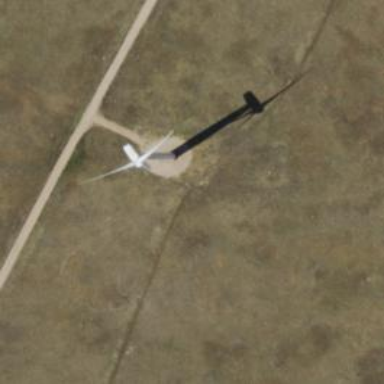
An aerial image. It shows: Wind power generator employing wind turbines.